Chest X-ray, PA view. Patient: 48 years old, sex F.
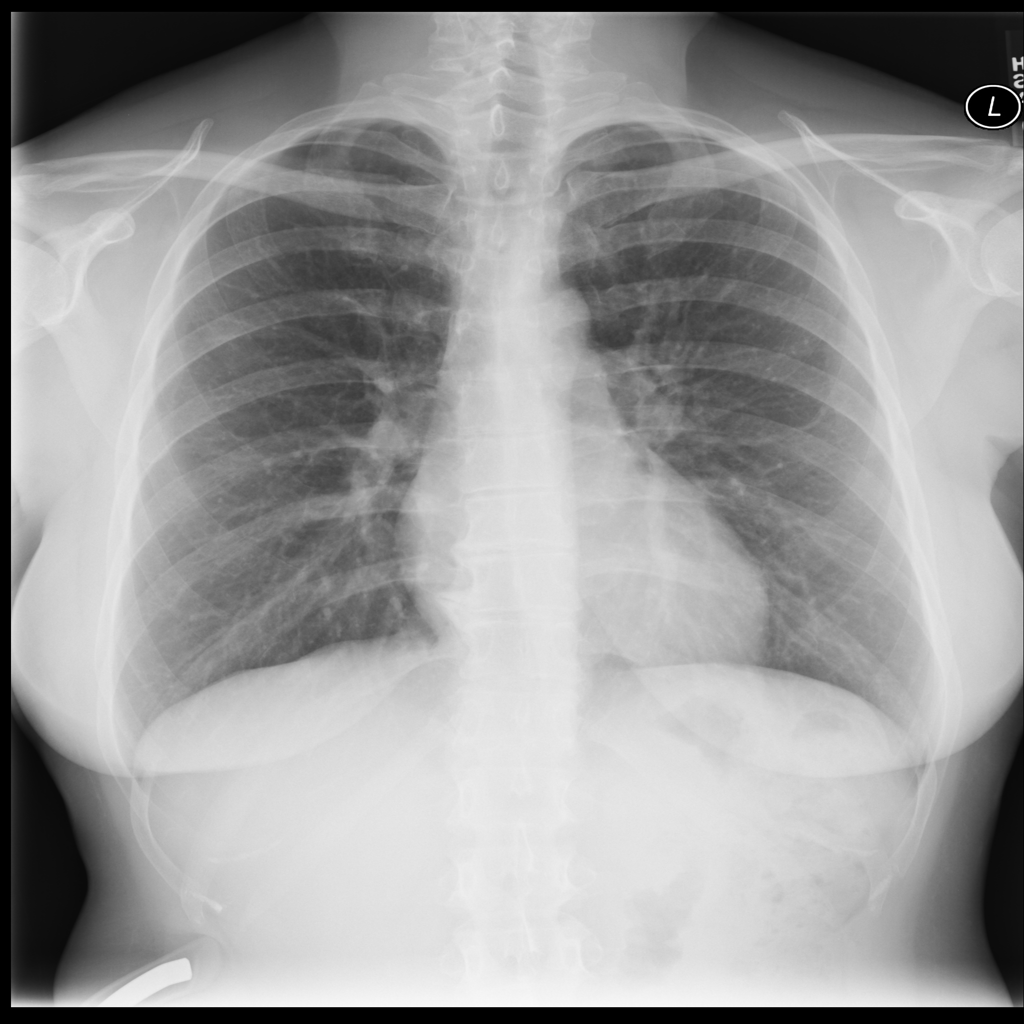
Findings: No Finding